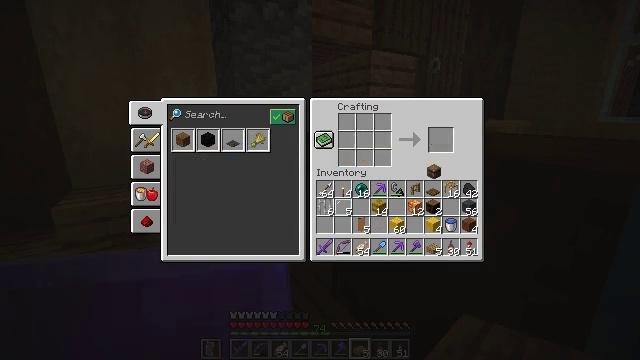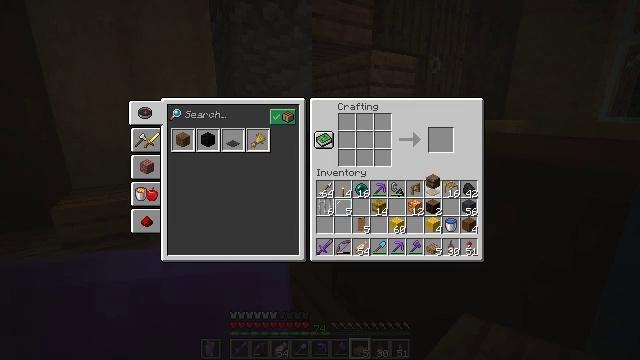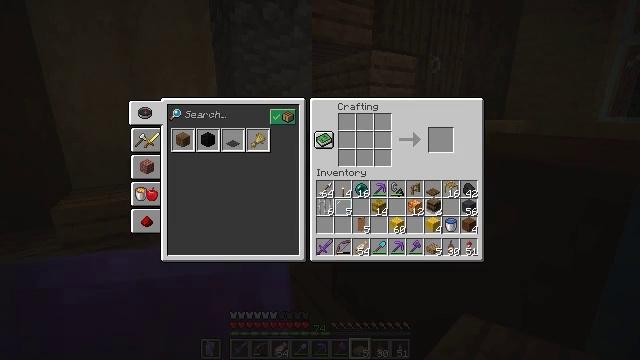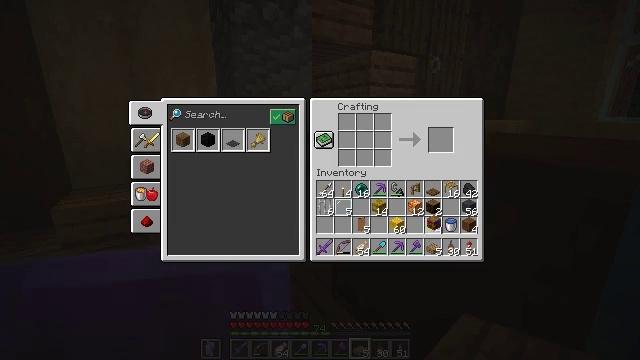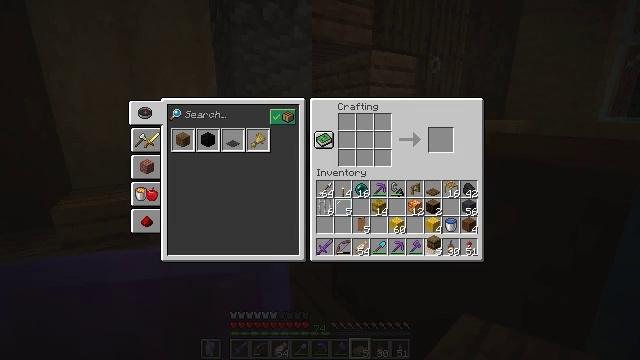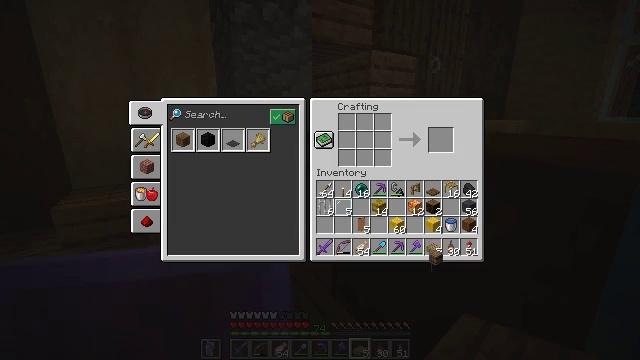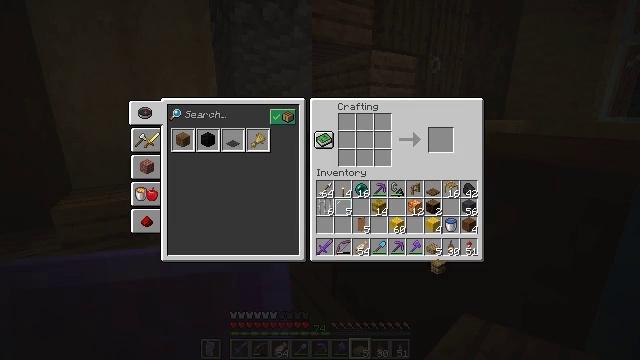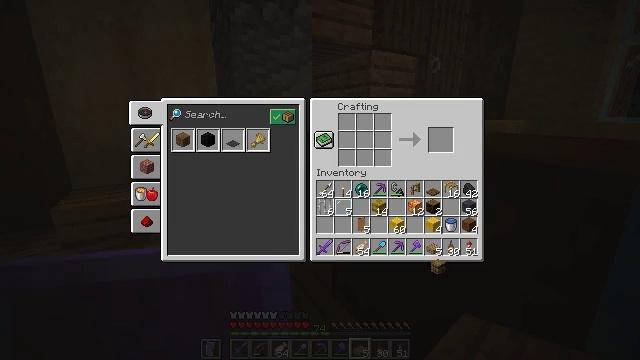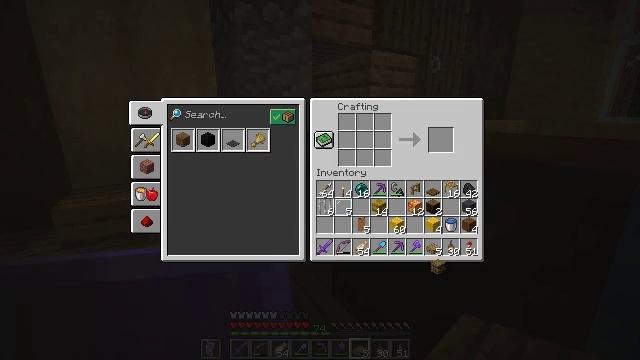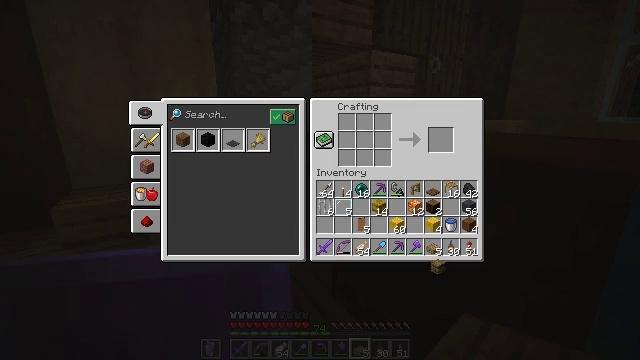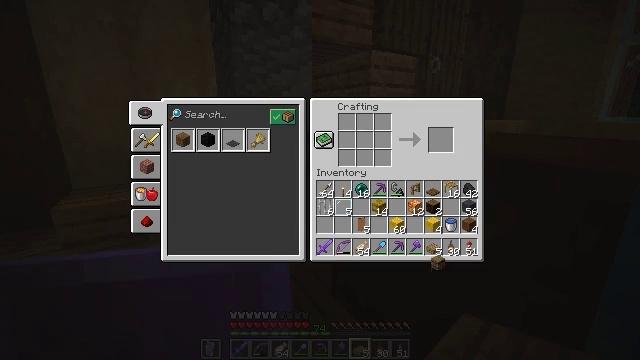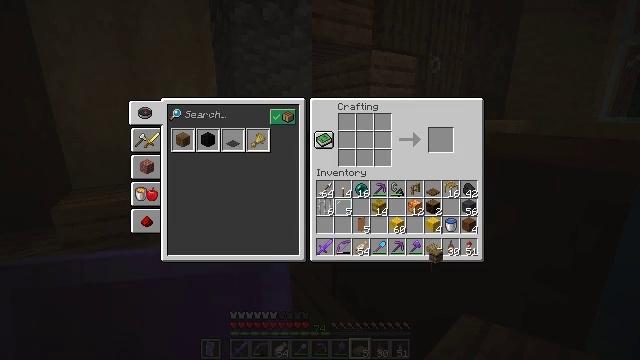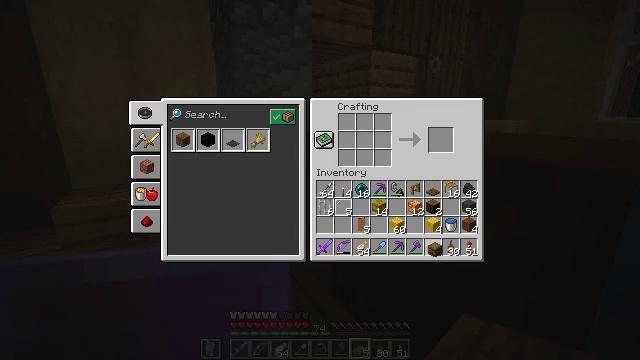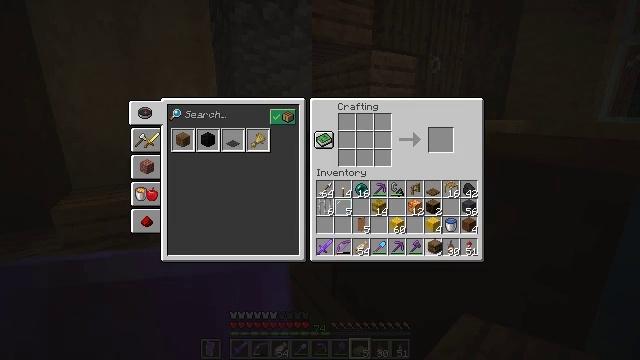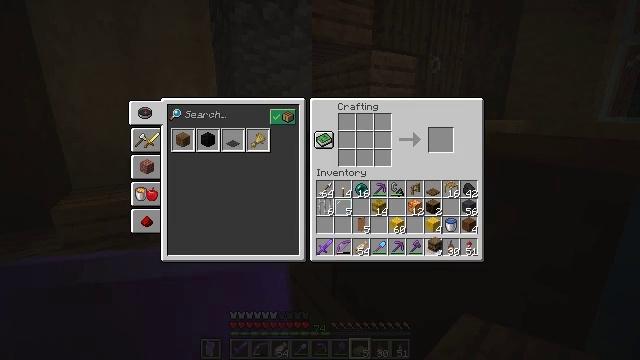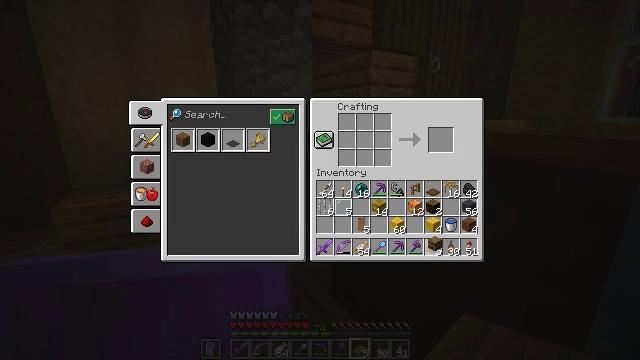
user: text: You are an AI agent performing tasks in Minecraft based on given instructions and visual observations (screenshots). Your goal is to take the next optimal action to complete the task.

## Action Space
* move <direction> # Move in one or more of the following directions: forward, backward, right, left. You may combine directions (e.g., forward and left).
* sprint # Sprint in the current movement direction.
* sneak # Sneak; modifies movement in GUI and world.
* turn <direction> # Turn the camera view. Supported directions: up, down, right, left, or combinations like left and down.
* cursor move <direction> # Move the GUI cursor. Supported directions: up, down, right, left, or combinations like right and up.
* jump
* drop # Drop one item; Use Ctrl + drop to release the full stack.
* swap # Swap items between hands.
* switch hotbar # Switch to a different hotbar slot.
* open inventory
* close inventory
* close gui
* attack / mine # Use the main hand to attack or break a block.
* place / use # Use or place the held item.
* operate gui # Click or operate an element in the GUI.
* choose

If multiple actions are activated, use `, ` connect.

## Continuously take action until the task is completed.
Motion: motion action
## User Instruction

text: Attack the oak fence to collect it.
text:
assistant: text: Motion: cursor move down, open gui
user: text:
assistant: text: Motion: cursor move down
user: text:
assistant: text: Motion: cursor move down
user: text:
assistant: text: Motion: cursor move down
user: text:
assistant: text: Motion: cursor move down
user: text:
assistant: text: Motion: cursor move down
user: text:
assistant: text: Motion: no_op
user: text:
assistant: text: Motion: no_op
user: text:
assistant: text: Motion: no_op
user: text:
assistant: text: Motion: no_op
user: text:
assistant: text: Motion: cursor move up
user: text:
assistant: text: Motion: no_op
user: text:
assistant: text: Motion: no_op
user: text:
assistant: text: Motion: no_op
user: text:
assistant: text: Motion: no_op
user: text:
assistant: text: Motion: no_op
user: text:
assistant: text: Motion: no_op
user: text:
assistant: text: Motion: operate gui
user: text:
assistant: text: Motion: operate gui
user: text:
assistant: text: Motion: operate gui
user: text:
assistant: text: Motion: no_op
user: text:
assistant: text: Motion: no_op
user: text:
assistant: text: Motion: no_op
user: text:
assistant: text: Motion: no_op
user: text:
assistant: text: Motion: cursor move left and up
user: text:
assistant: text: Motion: cursor move left and up
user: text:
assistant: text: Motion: no_op
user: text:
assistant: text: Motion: no_op
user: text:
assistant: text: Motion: no_op
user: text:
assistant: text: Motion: no_op